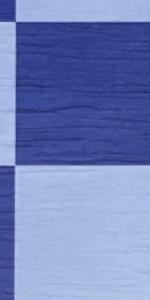
Label: Empty